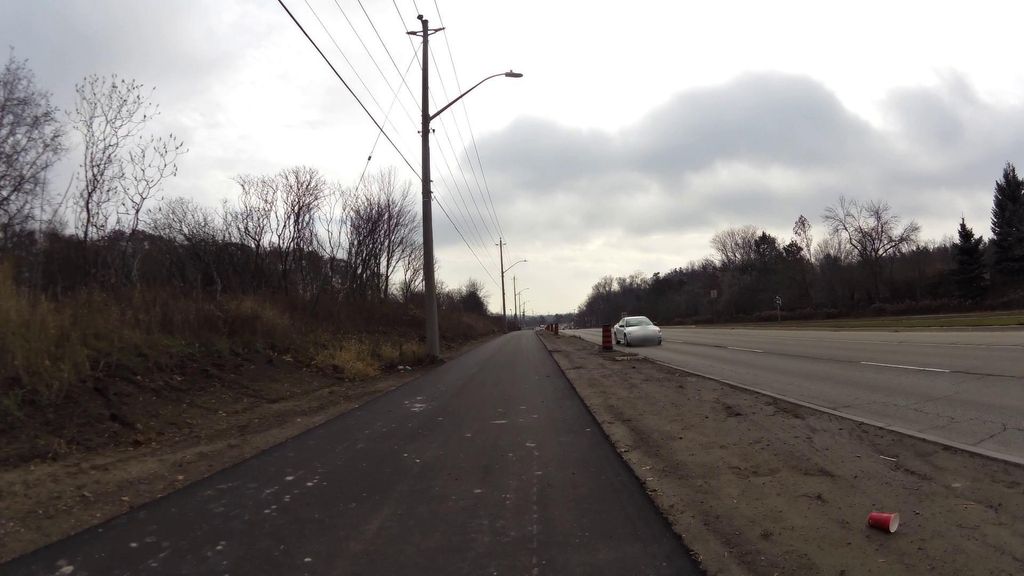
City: kitchener-waterloo